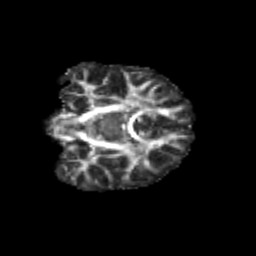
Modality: FA
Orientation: coronal
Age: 9
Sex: female
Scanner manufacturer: siemens
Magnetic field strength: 3 T
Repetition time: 3.8 s
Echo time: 0.07 s